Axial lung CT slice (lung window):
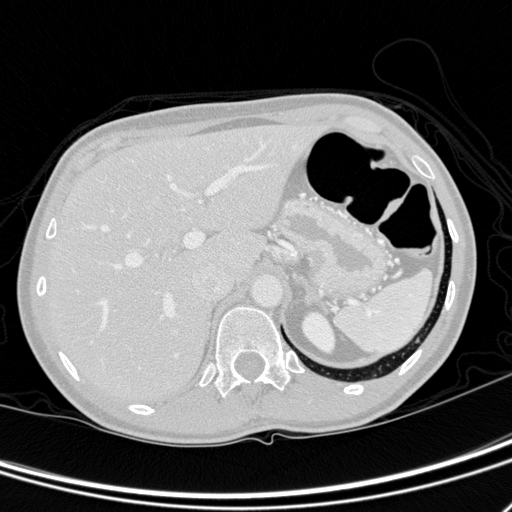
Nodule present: no